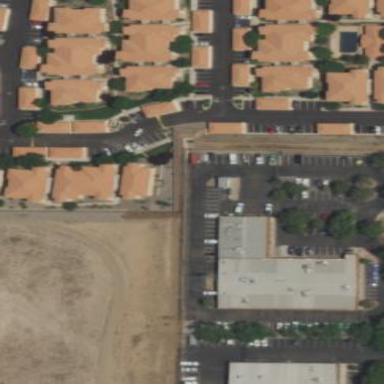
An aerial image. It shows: Parking area.